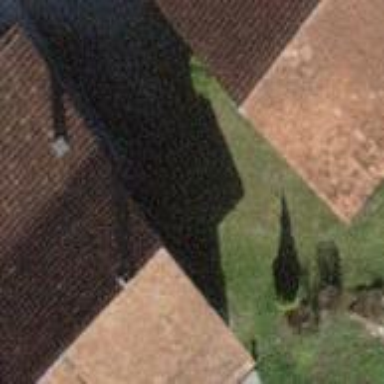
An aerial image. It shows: Building with gabled roof oriented across.